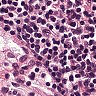
Metastatic tissue present: no